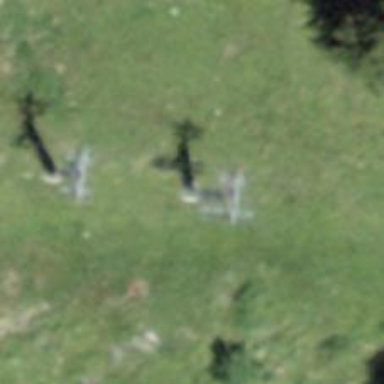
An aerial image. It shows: Pylon for aerialway.